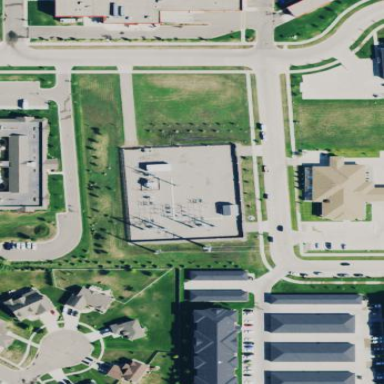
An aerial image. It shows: Distribution substation surrounded by fence.